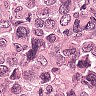
Metastatic tissue present: yes